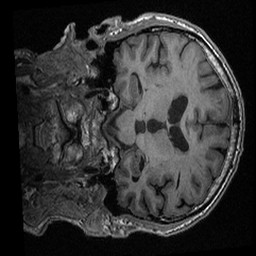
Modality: T1w
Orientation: coronal
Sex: male
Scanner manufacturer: ge
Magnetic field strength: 3 T
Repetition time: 0.0064 s
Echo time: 0.00281 s